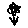
Label: flower